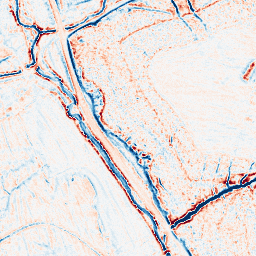
Category: edge_preserving
Decomposition family: bilateral
Decomposition parameters: d: 9
sigma_color: 150
sigma_space: 75
Upsampling method: quintic
Upsampling parameters: scale: 4
Upsampling scale: 4